Interaction volume radius: 5 \u00c5
Interaction volume height: 25 \u00c5
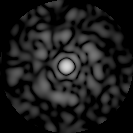
Disorder parameter: 0.8542